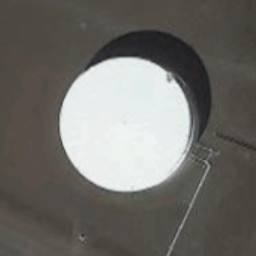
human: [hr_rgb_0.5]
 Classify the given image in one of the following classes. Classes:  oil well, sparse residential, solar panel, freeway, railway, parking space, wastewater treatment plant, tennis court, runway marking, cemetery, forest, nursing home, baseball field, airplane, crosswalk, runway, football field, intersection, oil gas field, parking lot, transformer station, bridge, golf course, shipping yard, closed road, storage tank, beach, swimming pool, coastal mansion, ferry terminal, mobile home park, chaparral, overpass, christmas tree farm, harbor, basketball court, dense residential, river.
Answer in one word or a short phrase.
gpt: storage tank